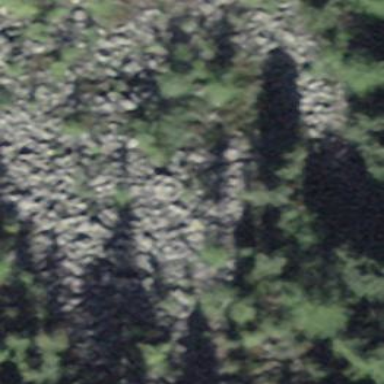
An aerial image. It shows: Natural scree.